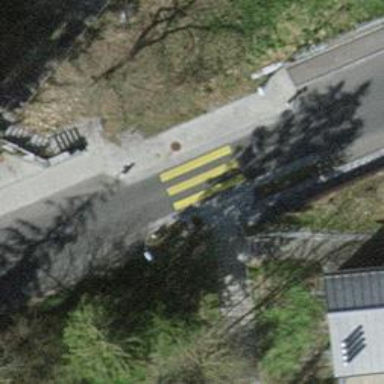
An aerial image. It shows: Uncontrolled zebra crossing.